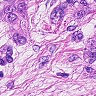
Metastatic tissue present: yes